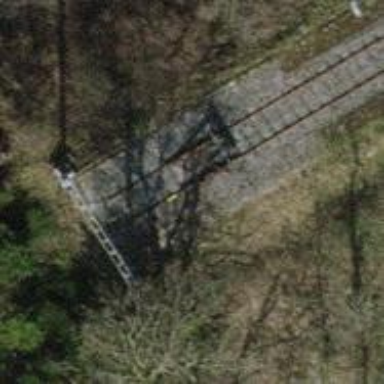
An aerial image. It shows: Railway buffer stop.